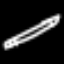
Label: pencil